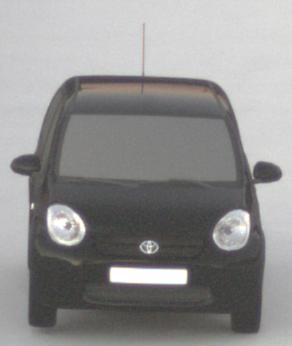
Make: Toyota
Model: Passo
Detailed model: Toyota Passo X Yururi
Model produced from: 2010
Model produced until: 2016
Doors: 5
Color: black
Road condition: dry road
Daytime: sunrise or sunset
Contrast: low contrast